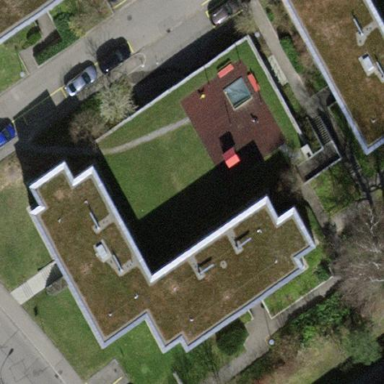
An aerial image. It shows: View of apartment building.